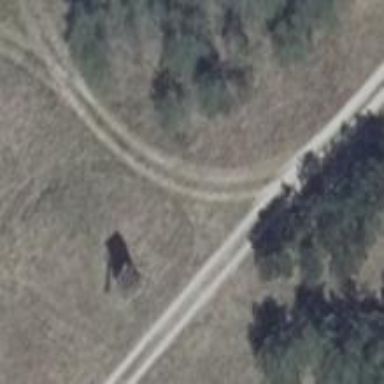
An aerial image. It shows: Hunting stand.